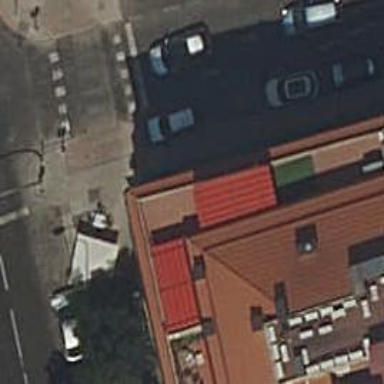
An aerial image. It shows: Restaurant.